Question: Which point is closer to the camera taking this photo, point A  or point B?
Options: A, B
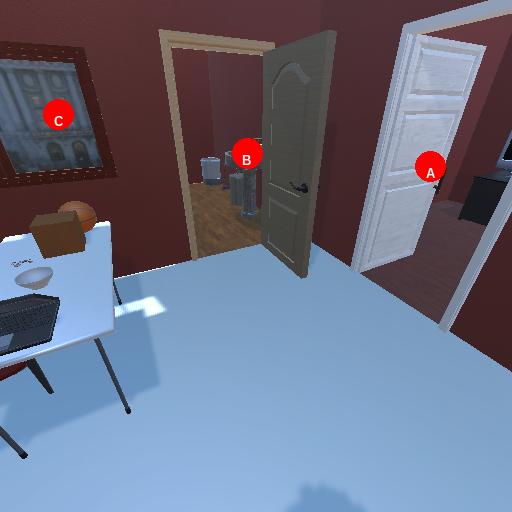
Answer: A